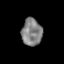
Tissue: skin
Cell type: T cells
Senescence score: 0.2765
Nuclear area (px): 545
Mean DAPI intensity: 129.75